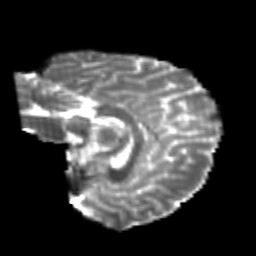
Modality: T2w
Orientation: sagittal
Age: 24
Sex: female
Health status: healthy
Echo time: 0.074 s